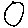
Label: circle